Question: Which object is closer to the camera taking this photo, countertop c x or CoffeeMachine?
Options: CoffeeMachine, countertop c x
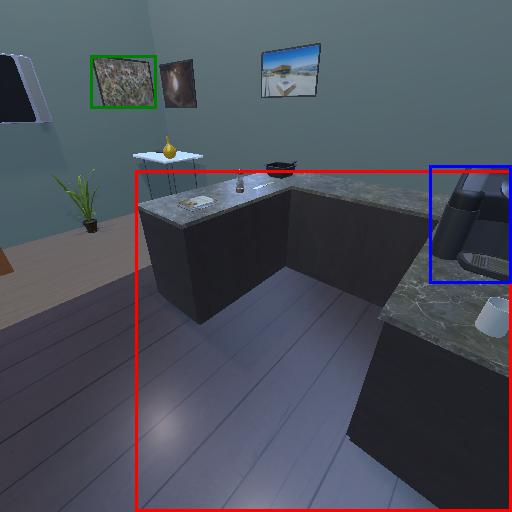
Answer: CoffeeMachine